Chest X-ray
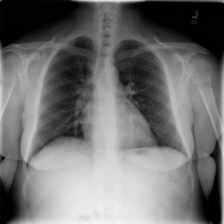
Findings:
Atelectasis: negative
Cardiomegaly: negative
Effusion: negative
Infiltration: positive
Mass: negative
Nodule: negative
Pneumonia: negative
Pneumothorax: negative
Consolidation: negative
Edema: negative
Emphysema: negative
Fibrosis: negative
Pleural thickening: negative
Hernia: negative